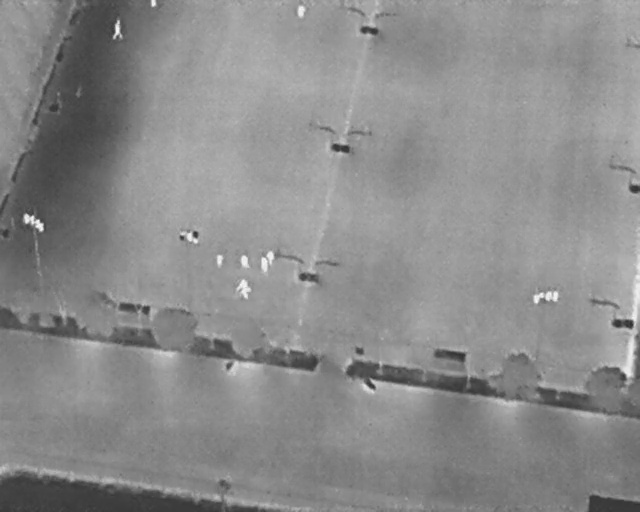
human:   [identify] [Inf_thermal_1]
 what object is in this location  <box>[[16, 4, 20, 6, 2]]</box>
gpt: <ref>1 medium person at the top left</ref>

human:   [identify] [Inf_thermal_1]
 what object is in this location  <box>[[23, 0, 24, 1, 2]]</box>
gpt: <ref>1 small person at the top left</ref>